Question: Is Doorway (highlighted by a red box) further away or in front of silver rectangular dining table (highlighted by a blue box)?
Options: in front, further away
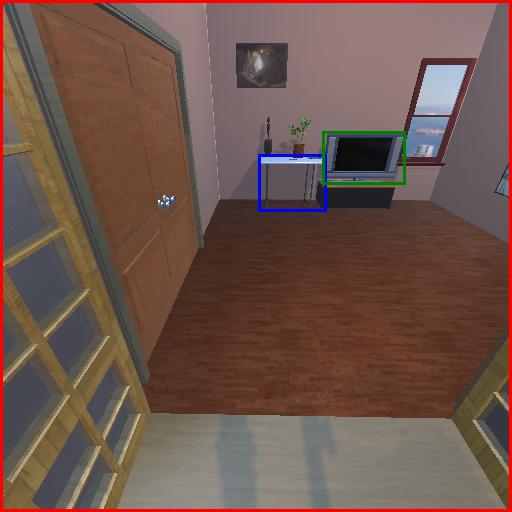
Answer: in front